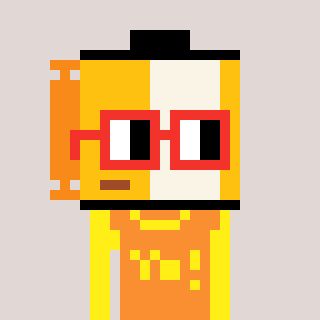
a pixel art character with square red glasses, a film roll-shaped head and a orange-colored body on a warm background